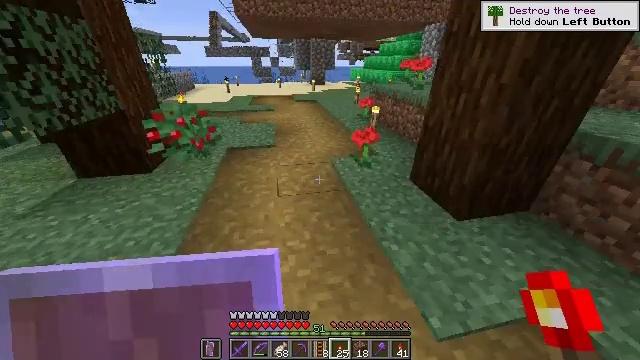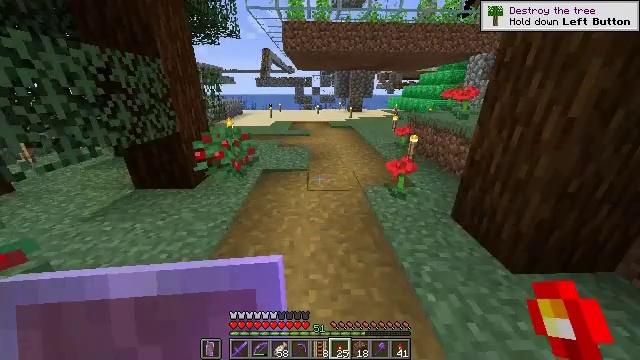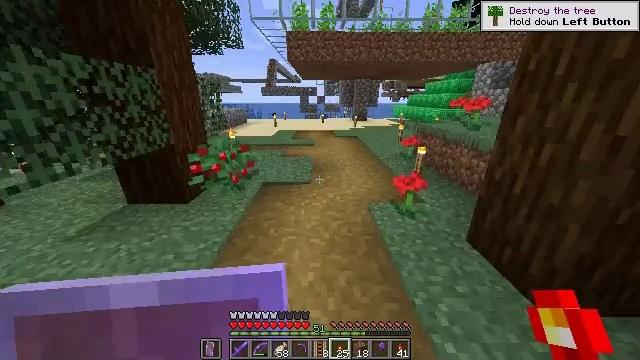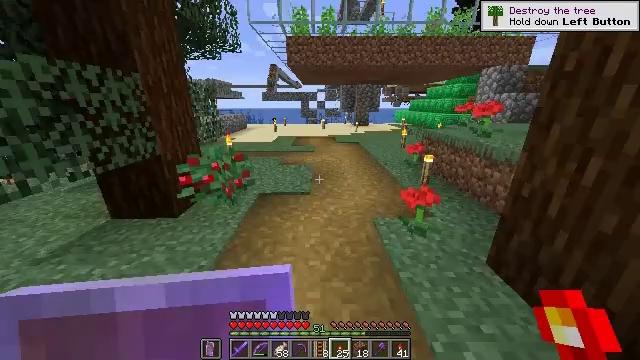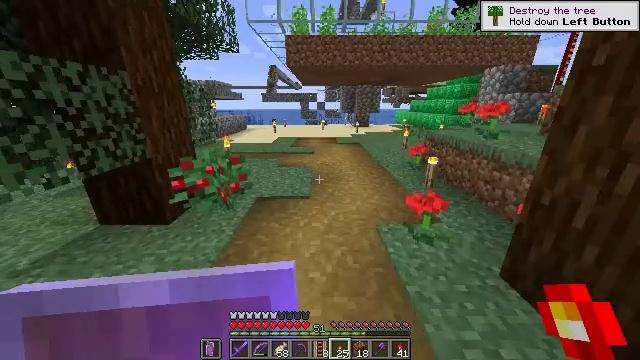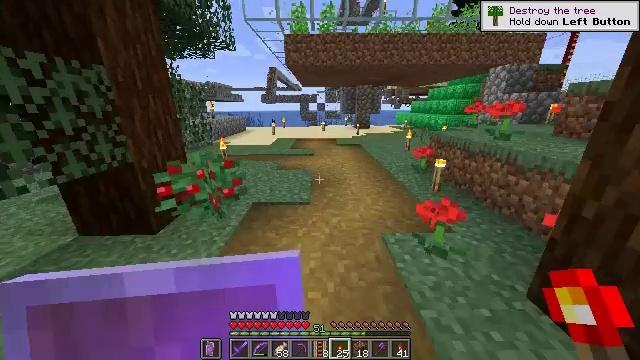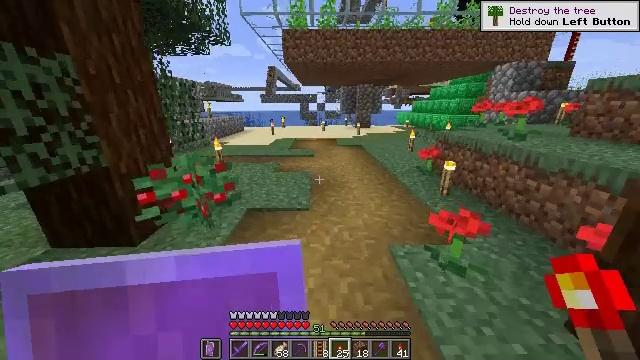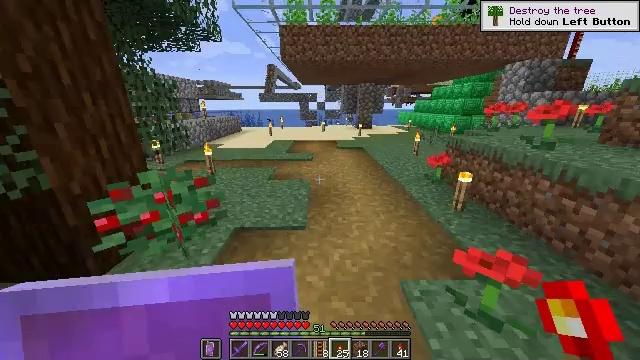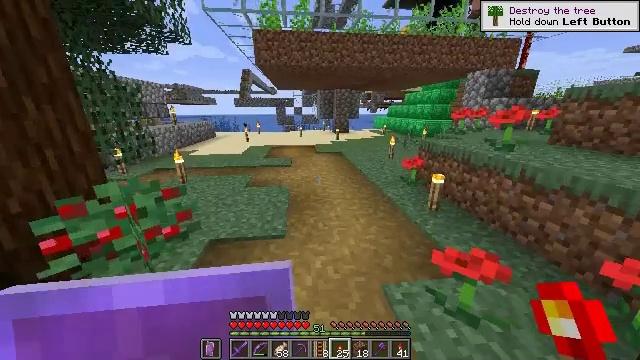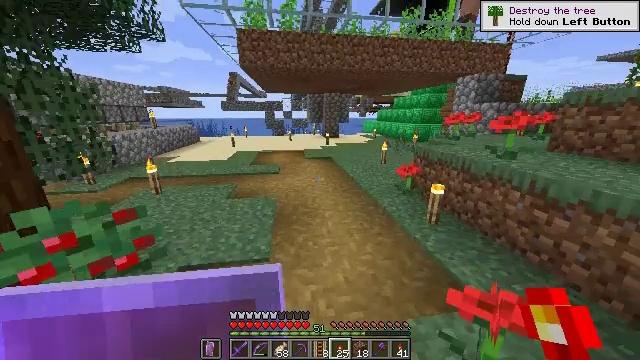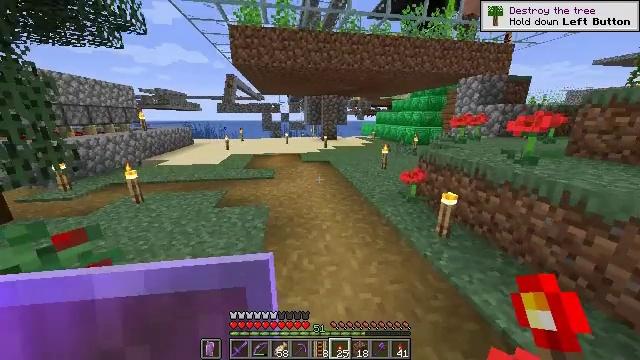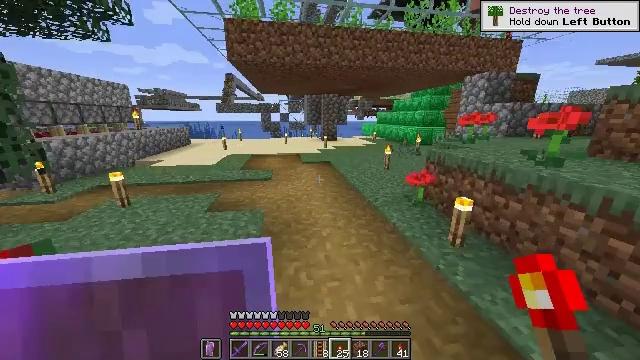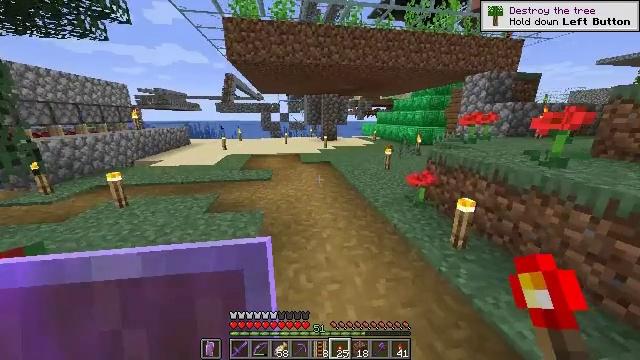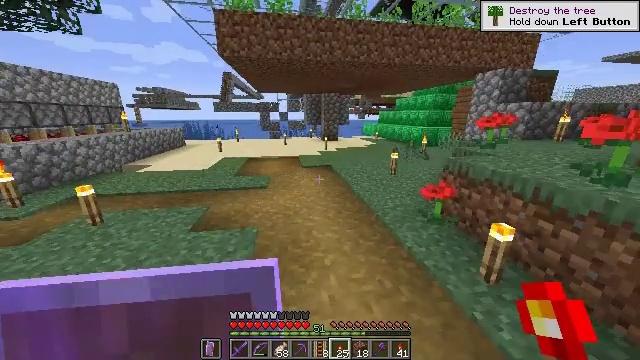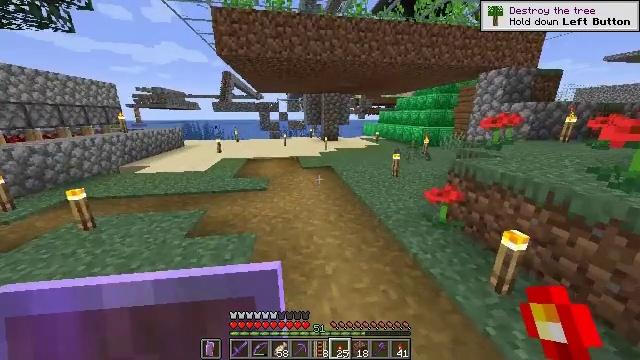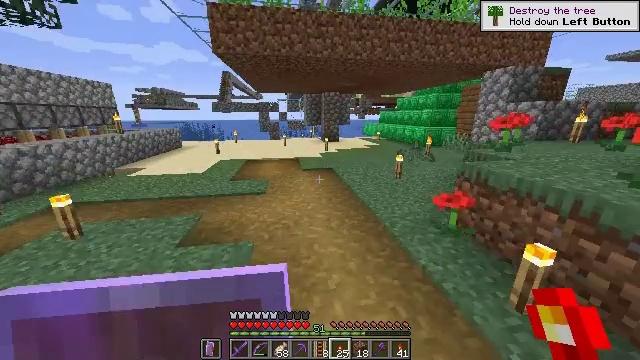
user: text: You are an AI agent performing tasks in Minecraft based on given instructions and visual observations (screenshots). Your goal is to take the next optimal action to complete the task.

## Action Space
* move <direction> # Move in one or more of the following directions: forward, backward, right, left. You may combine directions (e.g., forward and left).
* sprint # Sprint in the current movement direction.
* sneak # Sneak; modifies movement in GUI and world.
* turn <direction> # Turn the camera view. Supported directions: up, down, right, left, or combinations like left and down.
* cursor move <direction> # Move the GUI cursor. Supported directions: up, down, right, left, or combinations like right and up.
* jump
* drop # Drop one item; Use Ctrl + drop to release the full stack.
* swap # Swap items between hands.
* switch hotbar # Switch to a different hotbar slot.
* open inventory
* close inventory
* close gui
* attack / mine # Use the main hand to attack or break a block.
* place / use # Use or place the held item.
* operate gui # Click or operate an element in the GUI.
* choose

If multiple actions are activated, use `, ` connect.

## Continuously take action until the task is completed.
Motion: motion action
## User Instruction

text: Attack the composter to add it to your inventory.
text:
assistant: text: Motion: move forward, sprint, turn left and up
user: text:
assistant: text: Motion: move forward, sprint, turn left and up
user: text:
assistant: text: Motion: move forward, sprint, turn up
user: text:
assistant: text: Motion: move forward, sprint
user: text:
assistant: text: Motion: move forward, sprint
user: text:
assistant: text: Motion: move forward, sprint
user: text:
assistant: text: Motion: move forward, sprint
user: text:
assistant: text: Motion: move forward, sprint, turn right and up
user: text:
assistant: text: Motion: move forward, sprint, turn right
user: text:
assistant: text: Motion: move forward, sprint
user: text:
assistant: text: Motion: move forward, sprint
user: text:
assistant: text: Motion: move forward, sprint
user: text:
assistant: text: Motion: move forward, sprint
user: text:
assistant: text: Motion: move forward, sprint
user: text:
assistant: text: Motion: move forward, sprint
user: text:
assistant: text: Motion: move forward, sprint
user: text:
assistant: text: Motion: move forward, sprint
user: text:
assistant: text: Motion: move forward, sprint
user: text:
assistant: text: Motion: move forward, sprint
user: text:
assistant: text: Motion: move forward, sprint
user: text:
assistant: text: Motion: move forward, sprint
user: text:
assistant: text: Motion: move forward, sprint, turn left
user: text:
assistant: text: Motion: move forward, sprint, turn left
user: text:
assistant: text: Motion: move forward, sprint, turn left
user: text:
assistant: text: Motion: move forward, sprint
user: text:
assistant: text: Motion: move forward, sprint
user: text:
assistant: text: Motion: move forward, sprint
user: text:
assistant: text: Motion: move forward, sprint
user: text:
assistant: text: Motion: move forward, sprint
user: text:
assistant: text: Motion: move forward, sprint